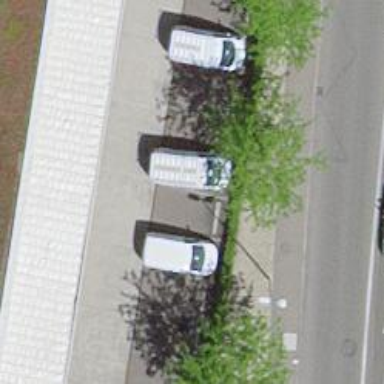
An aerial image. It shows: Street side parking area.